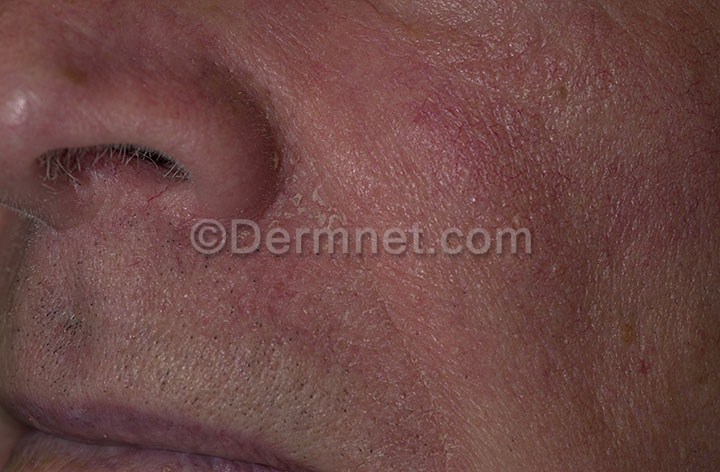
Disease: Psoriasis pictures Lichen Planus and related diseases